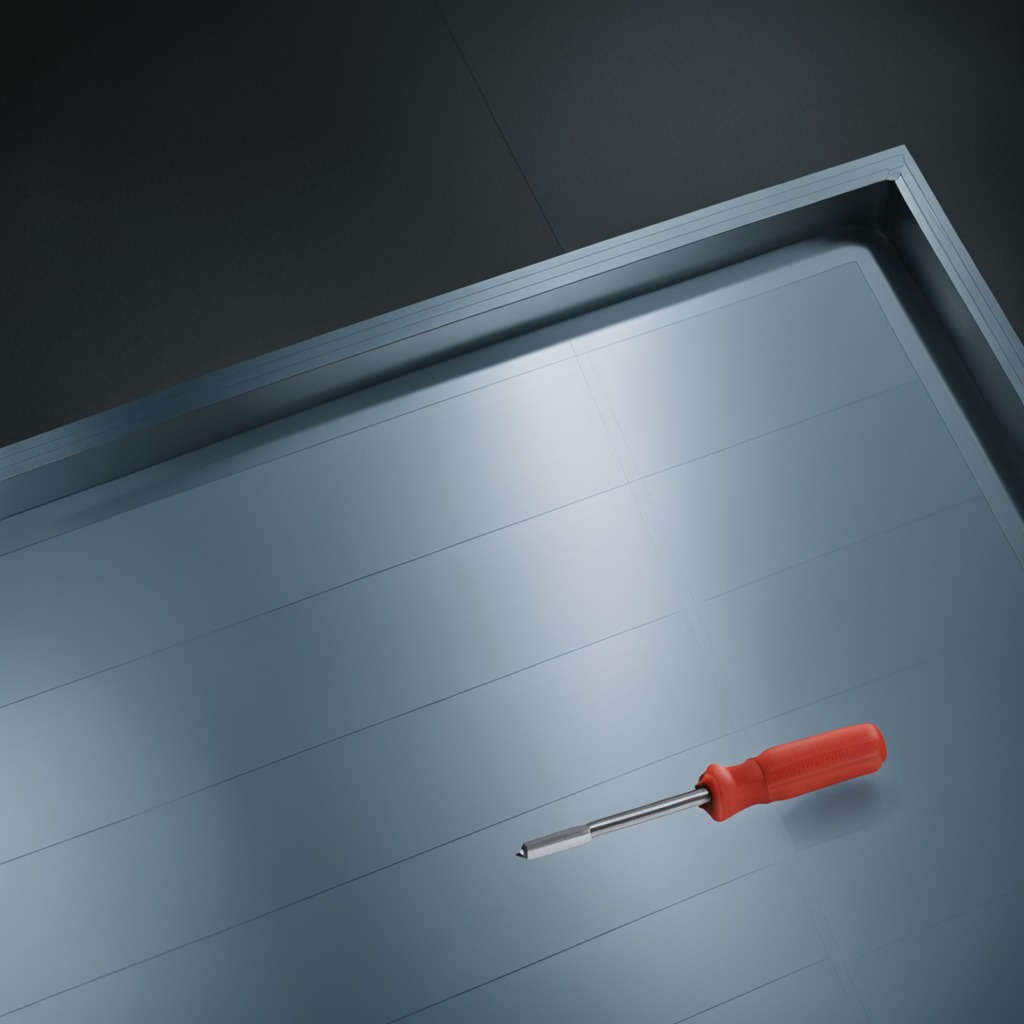
A screwdriver is lying on the toolbox surface in an airplane hangar workshop.